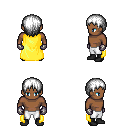
a pixel art fantasy rpg character, male body template, human, dark skin, yellow cape, white pants, white plain hairstyle, metal gloves, black shoes, four views (front, back, left, right), 2x2 character sprite sheet, small pixel art, hard edges, no anti-aliasing